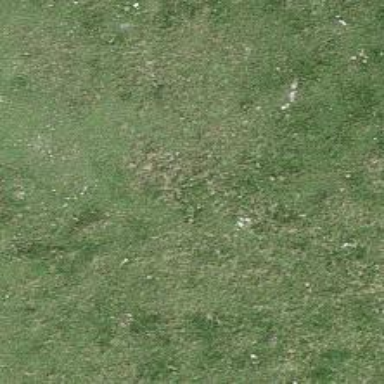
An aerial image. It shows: Path covered with grass.